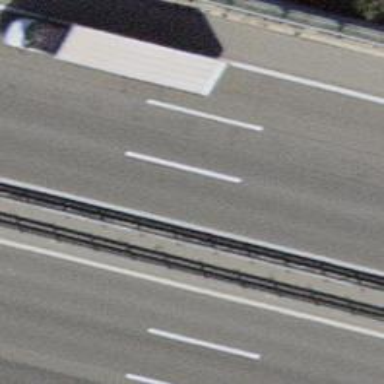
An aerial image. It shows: Asphalt motorway.